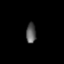
Tissue: lung
Cell type: Epithelial cells
Senescence score: 0.1934
Nuclear area (px): 189
Mean DAPI intensity: 93.878